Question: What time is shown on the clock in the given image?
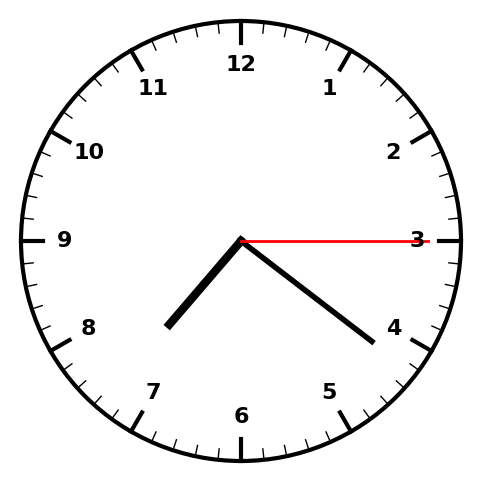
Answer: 07:21:15